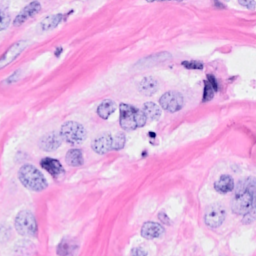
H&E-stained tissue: Breast